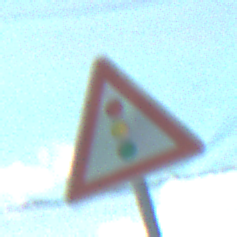
Verkehrszeichen: Lichtzeichenanlage
Umgebung: Roofed, Special
Tageszeit: MorningAfternoon
Wetter: PartlyCloudy
Licht: Natural
Jahreszeit: NotSpecified
Kontrast: MediumContrast